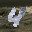
Label: 4